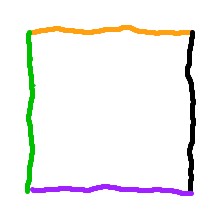
Shape: square